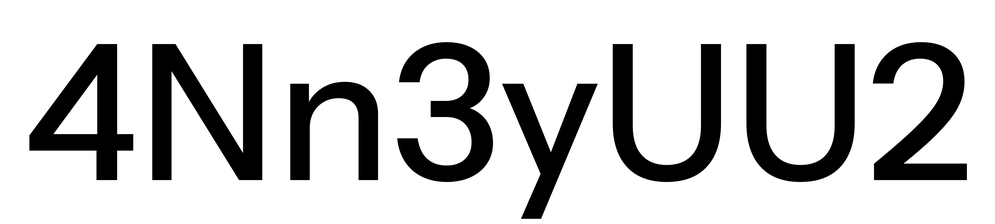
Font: InstrumentSans_Medium